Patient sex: M
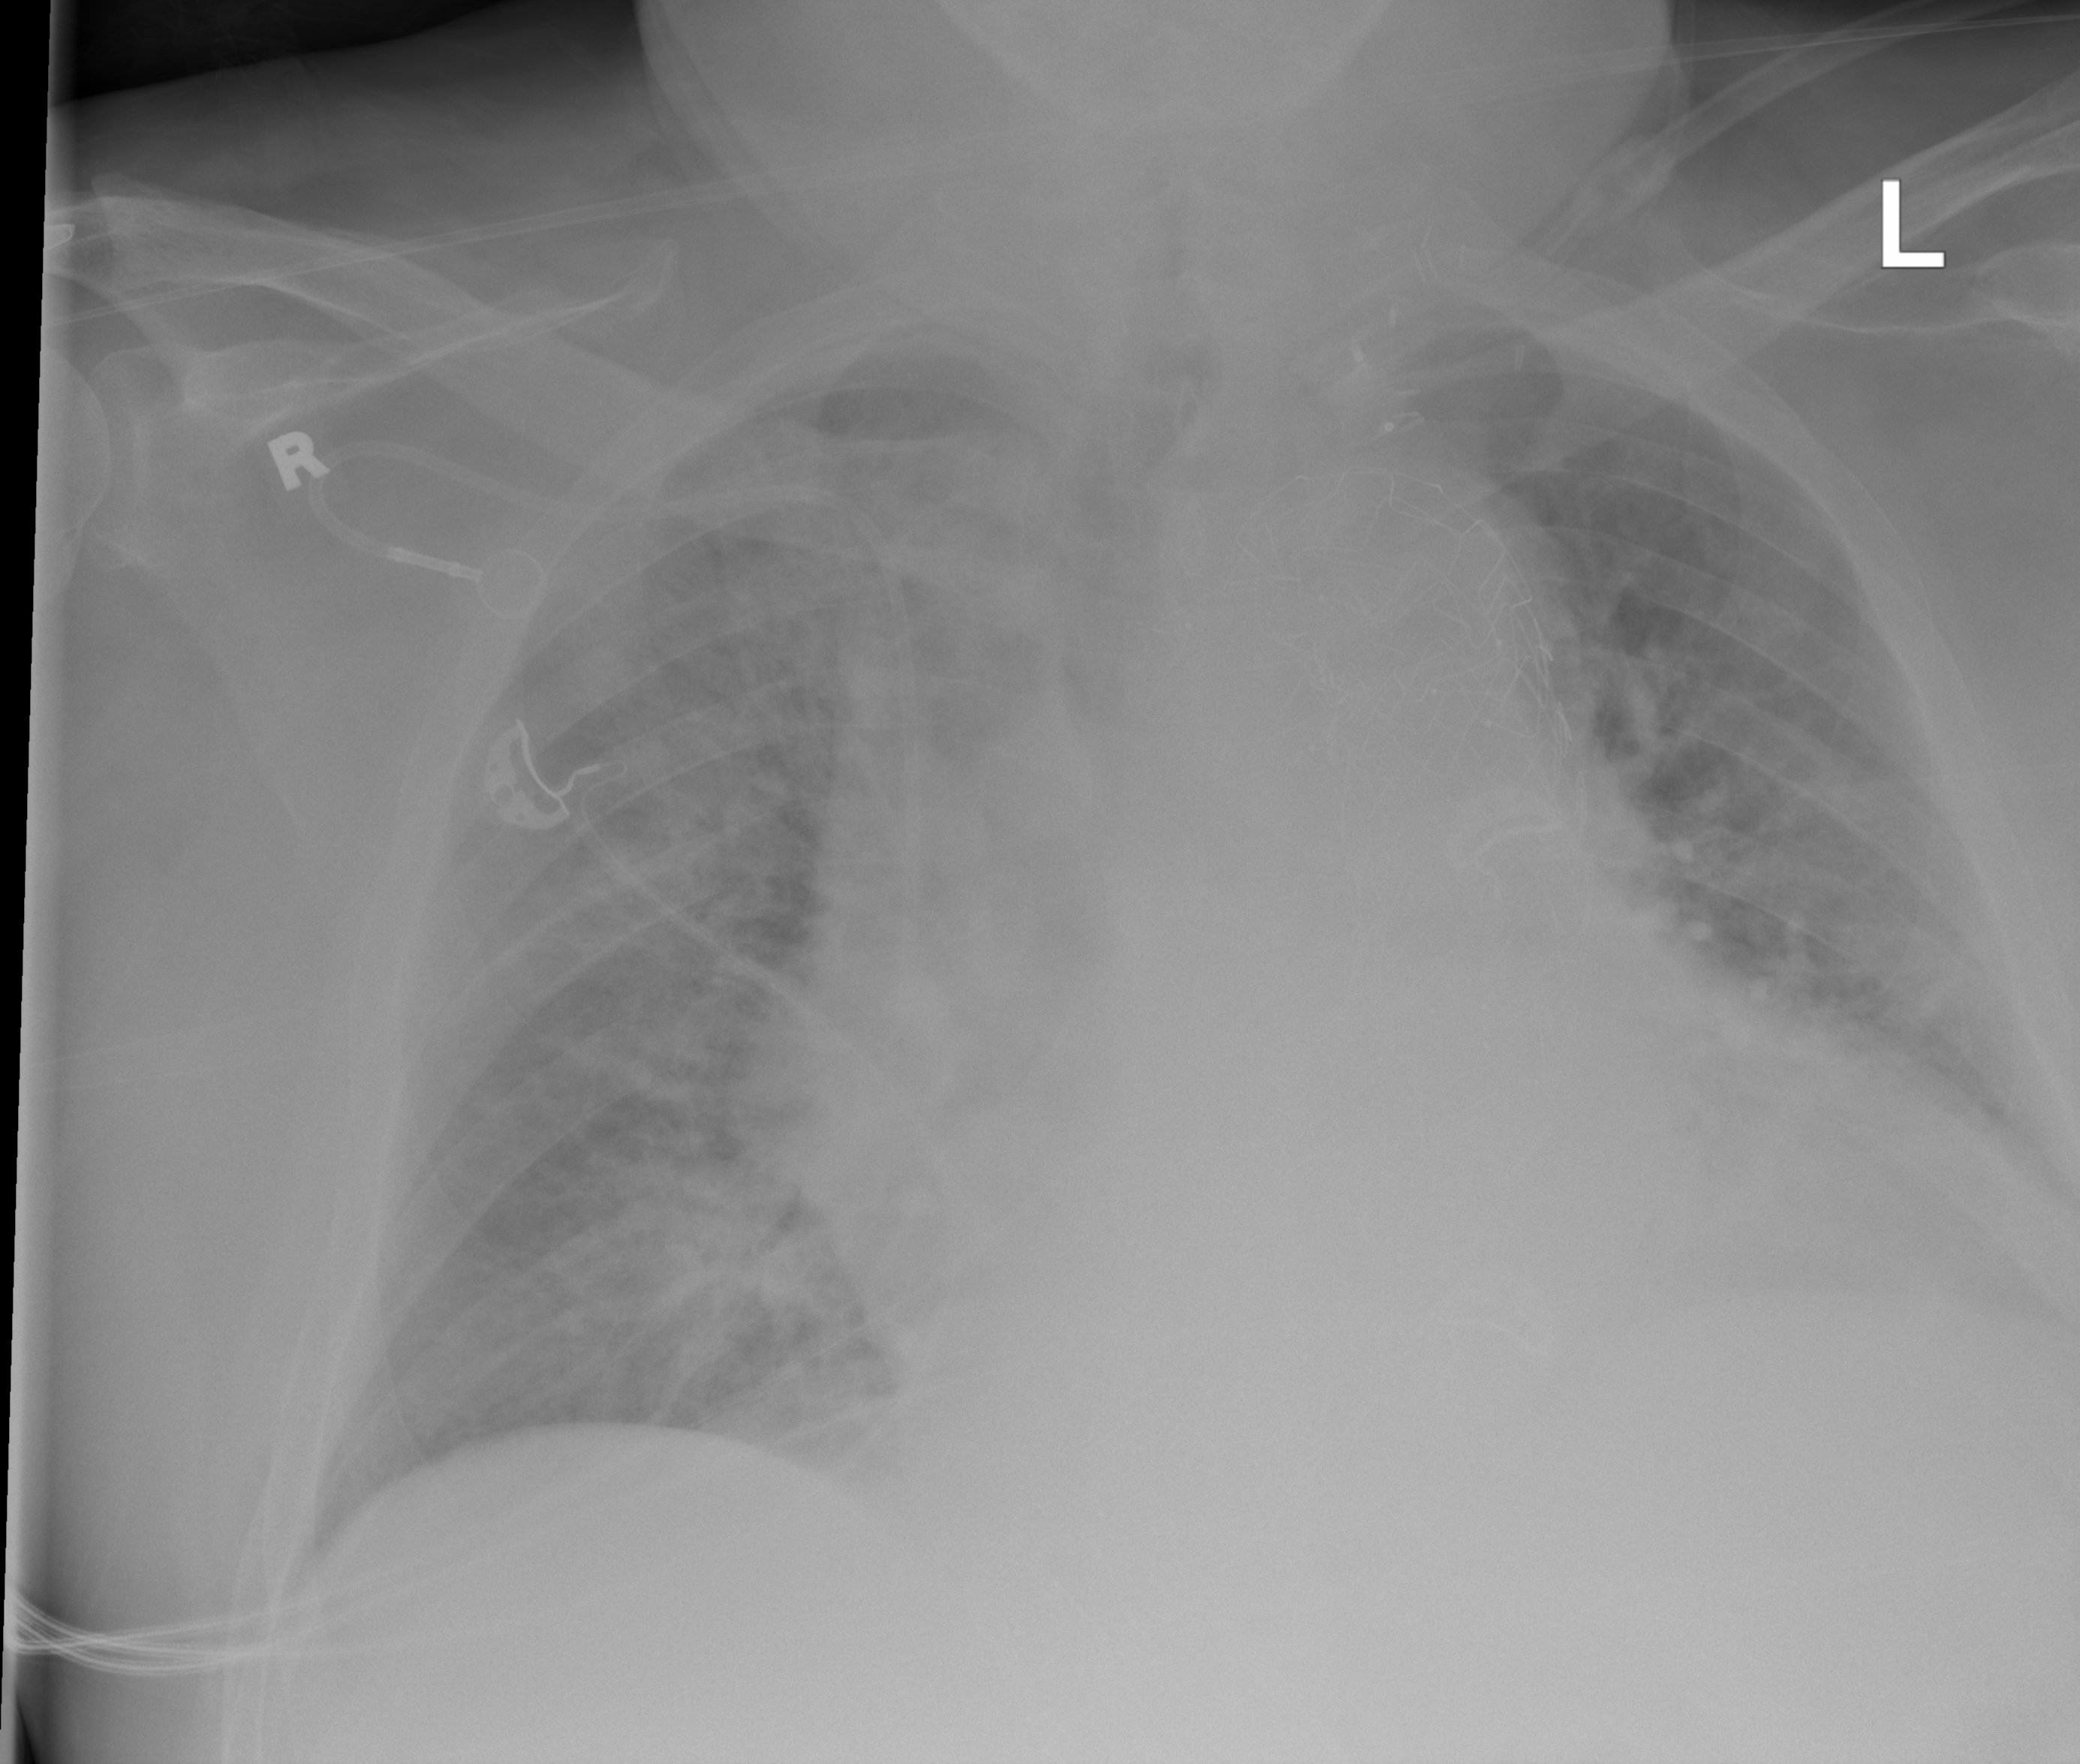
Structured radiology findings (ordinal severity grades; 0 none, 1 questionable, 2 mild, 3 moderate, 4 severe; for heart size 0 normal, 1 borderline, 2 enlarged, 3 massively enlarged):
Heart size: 2
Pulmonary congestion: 2
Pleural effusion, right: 1
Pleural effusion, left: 1
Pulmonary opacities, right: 2
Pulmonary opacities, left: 2
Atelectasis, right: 2
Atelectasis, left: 2